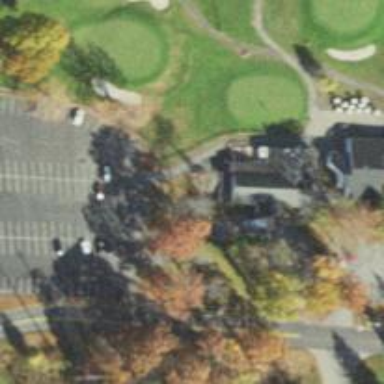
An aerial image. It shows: Path designated for golf carts.